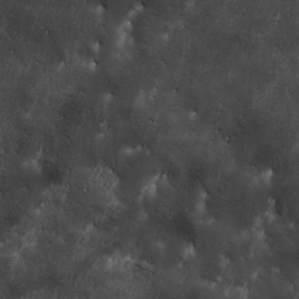
Label: non_frost